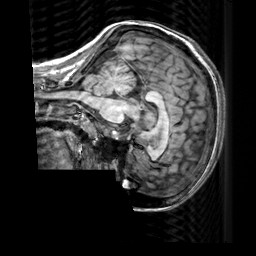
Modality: T1w
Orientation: sagittal
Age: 25
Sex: female
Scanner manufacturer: siemens
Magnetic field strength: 3 T
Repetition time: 2.3 s
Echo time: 0.00303 s